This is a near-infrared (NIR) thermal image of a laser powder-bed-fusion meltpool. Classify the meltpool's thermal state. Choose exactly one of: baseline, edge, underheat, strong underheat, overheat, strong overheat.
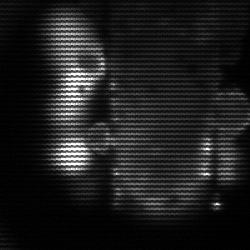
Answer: strong underheat